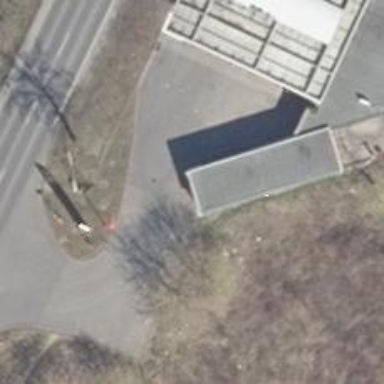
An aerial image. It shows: Road leading to car wash service.